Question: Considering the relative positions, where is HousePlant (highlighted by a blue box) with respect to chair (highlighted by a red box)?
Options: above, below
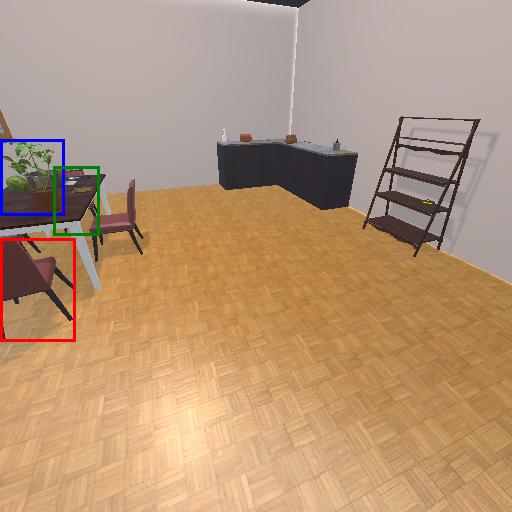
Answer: above